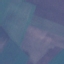
Land use / land cover class: AnnualCrop